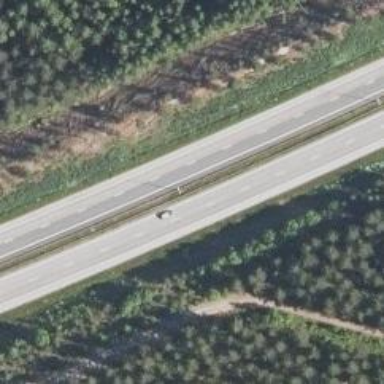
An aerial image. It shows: Asphalt motorway.